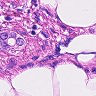
Metastatic tissue present: yes